Interaction volume radius: 5 \u00c5
Interaction volume height: 25 \u00c5
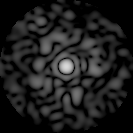
Disorder parameter: 0.8683